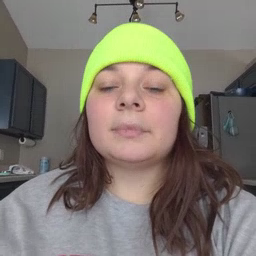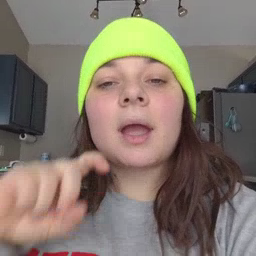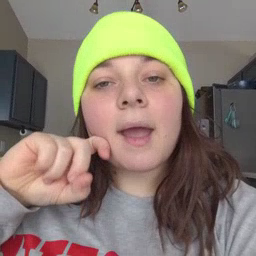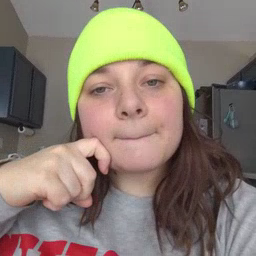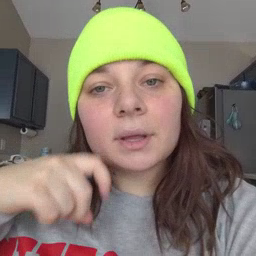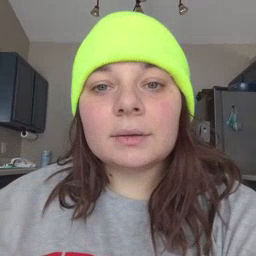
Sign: apple